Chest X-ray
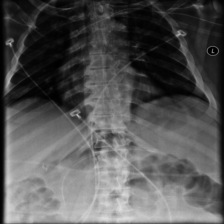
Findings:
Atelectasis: negative
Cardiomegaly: negative
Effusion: negative
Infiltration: negative
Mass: negative
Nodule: negative
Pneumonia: negative
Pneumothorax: negative
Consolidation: negative
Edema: negative
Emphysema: negative
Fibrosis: negative
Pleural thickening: negative
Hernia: negative